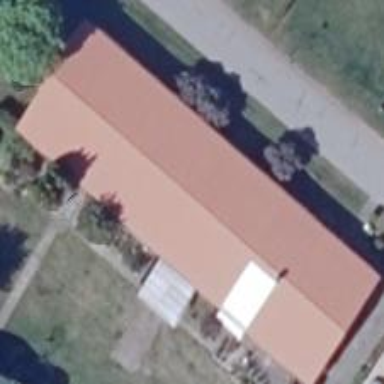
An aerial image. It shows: Gabled building with roof oriented along its structure.